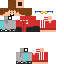
A male human skin with medium skin, wearing brown long hair dressed in a red tshirt and red pants, featuring a closed mouth.